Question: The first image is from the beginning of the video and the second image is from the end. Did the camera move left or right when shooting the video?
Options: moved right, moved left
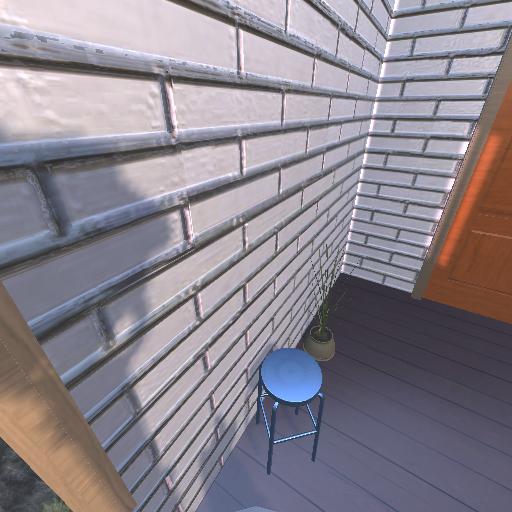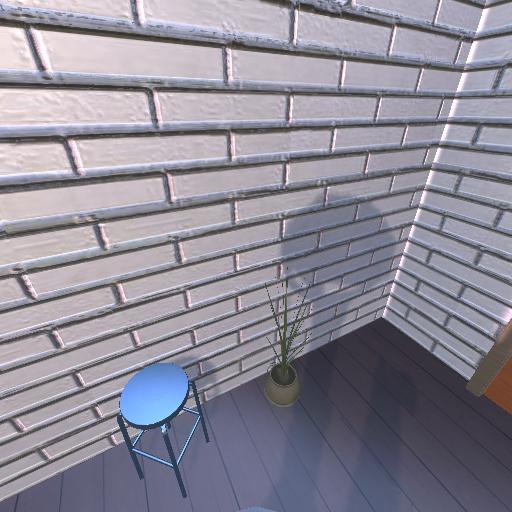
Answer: moved right